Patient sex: M
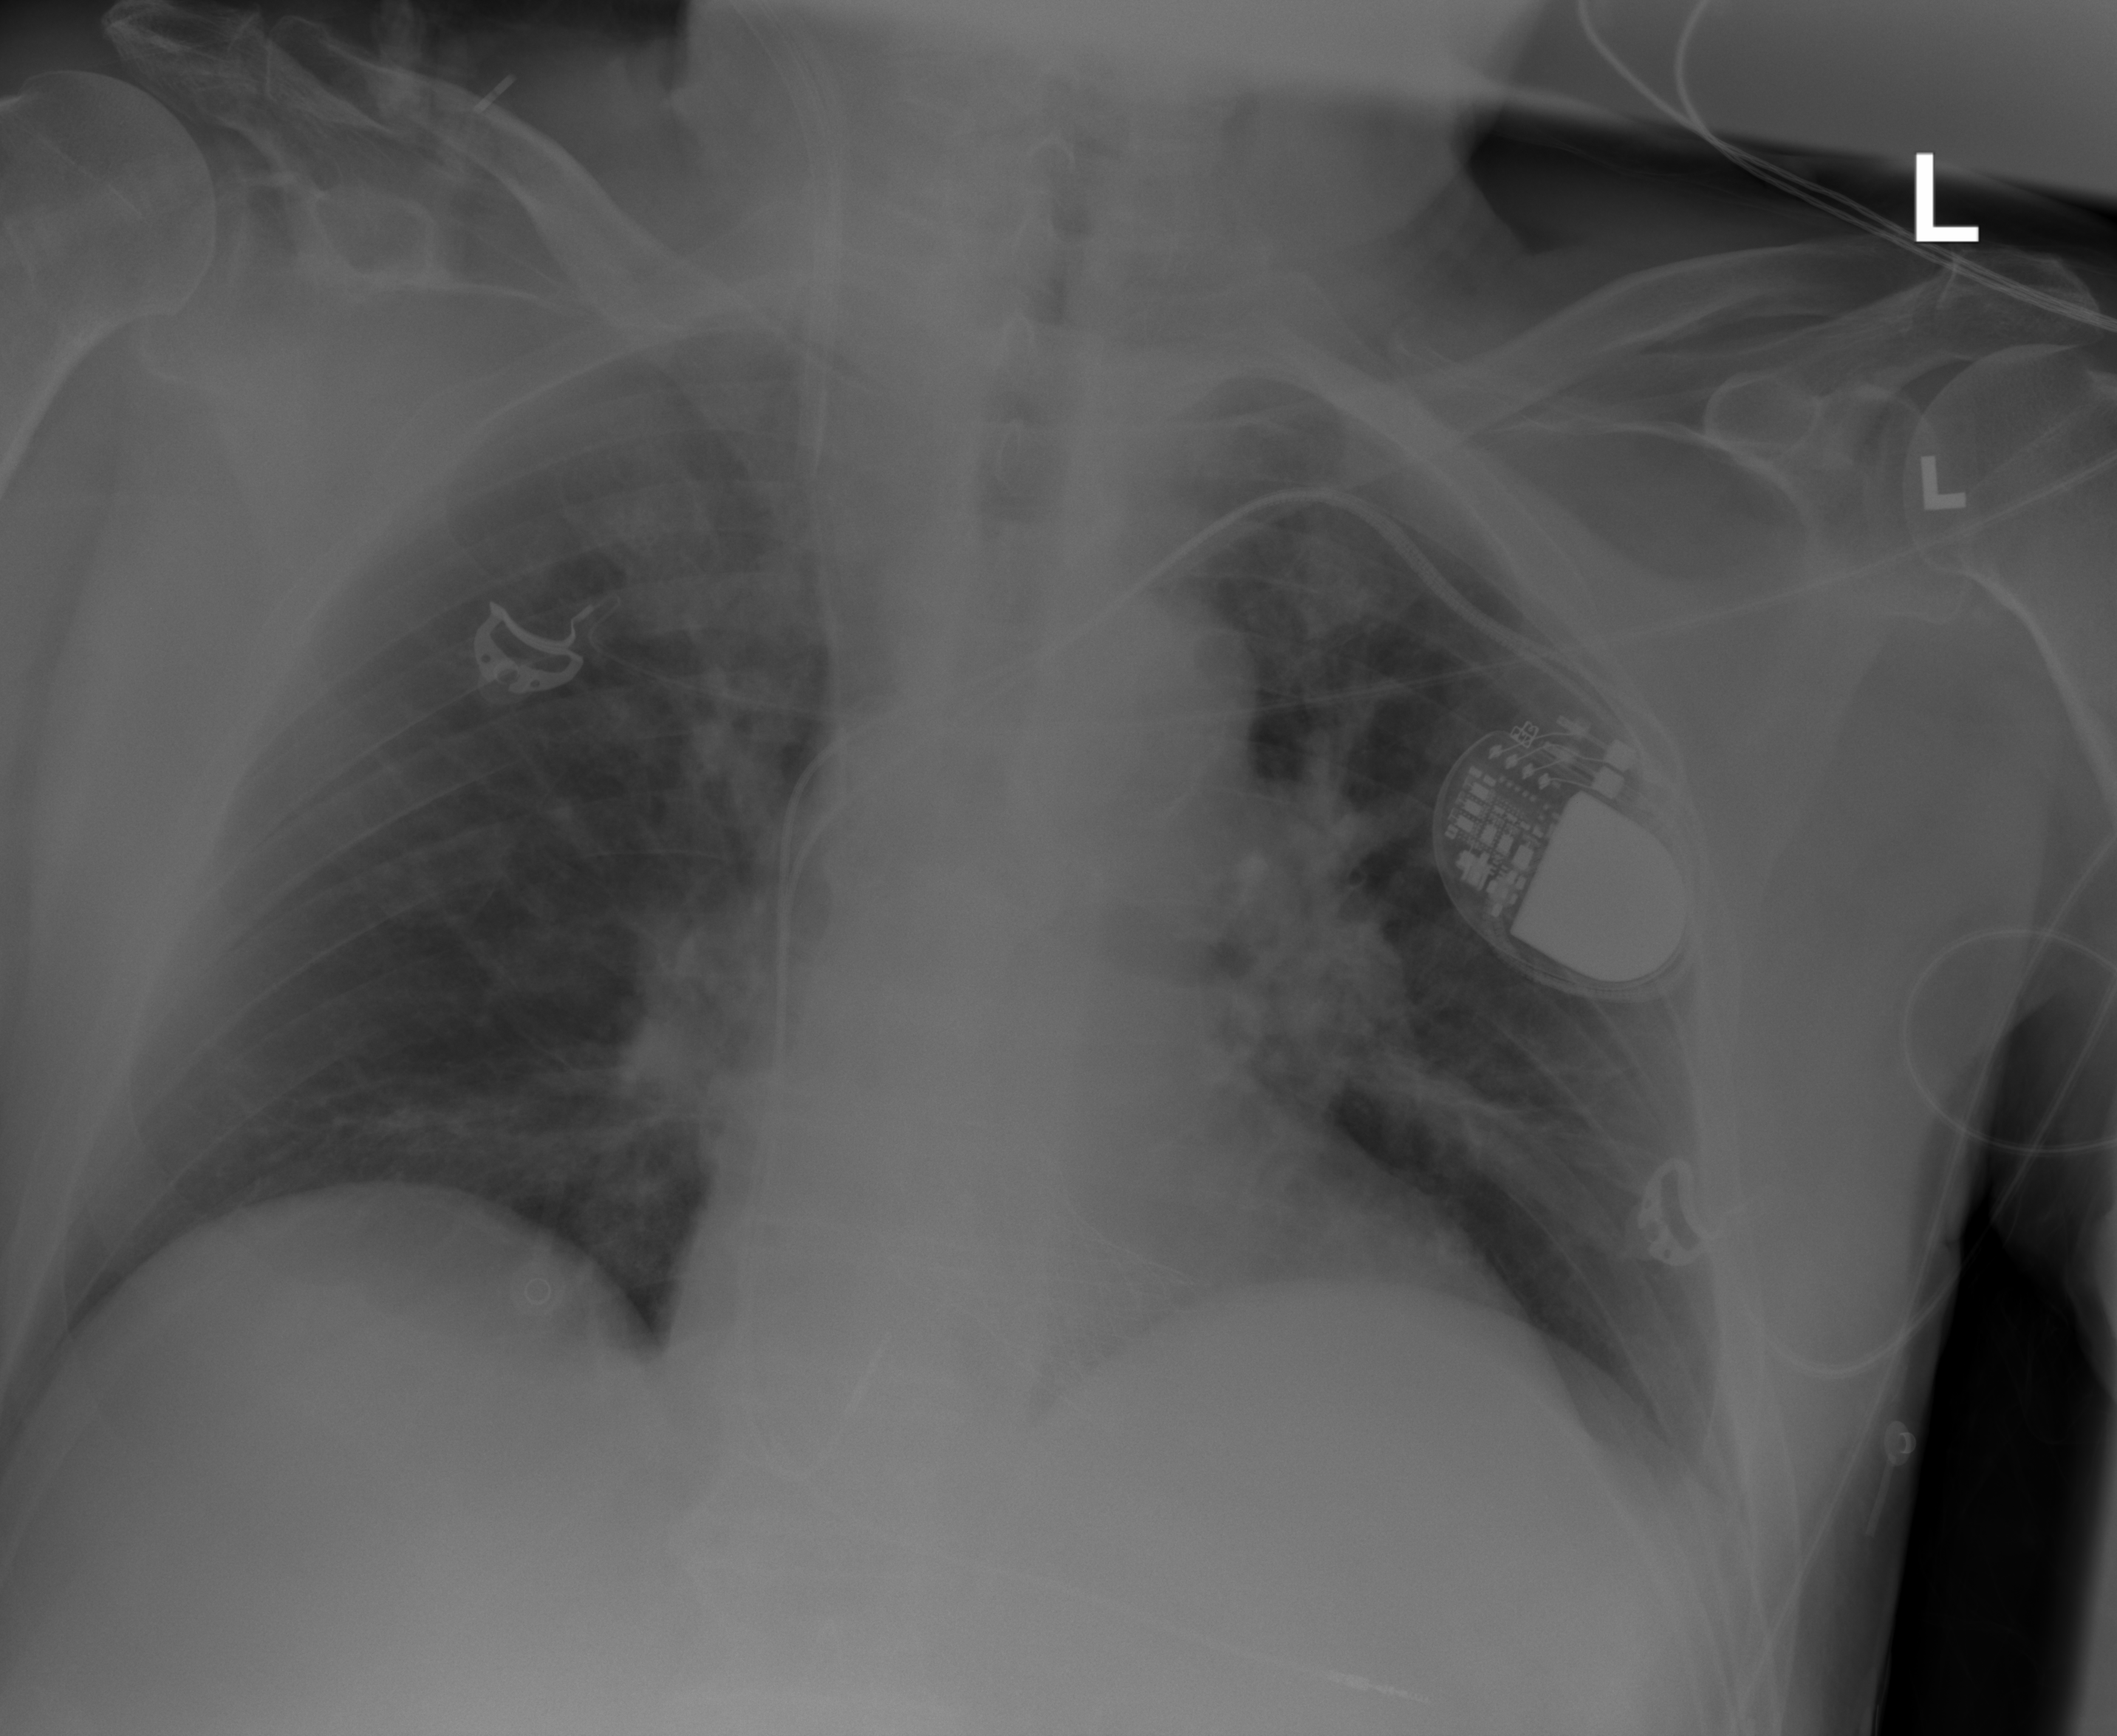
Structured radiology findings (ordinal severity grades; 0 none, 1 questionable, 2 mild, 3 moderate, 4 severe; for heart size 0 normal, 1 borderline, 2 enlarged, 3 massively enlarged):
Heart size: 0
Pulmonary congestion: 2
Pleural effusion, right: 0
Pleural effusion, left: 0
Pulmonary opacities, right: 2
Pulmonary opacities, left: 2
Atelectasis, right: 2
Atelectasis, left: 2